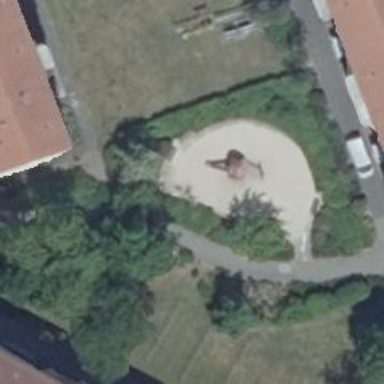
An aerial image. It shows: Playground area for leisure land.